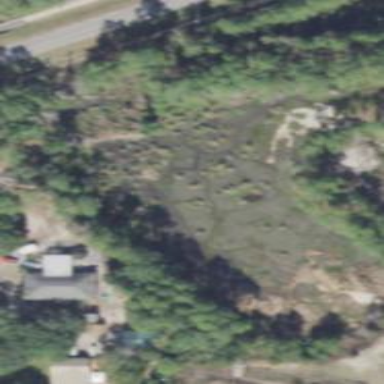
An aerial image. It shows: Marshy wetland area.